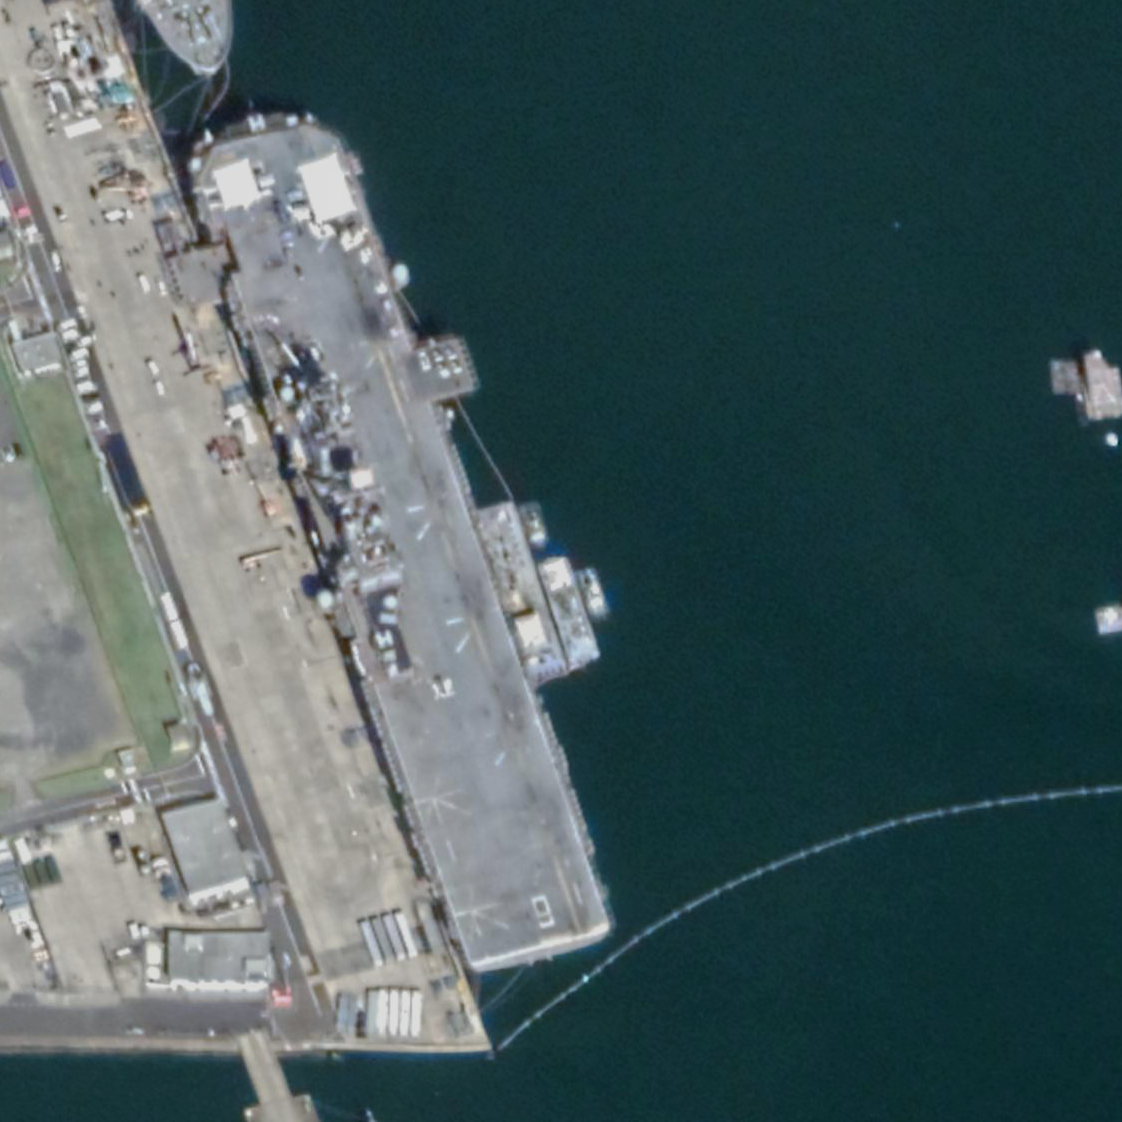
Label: assault